Question: I am using the following xaml in xamrin forms to create an order details page with the list of orders in a sub list-view however I am having a biit of difficulty in aligning the list view items.
'''
<ContentPage.Content>
<ScrollView>
<StackLayout Spacing="2">
<Label Text="Order Number:"></Label>
<Label Text="{Binding Item.SopOrderNumber}"
LineBreakMode="NoWrap"
FontSize="20" />
<Label Text="Phone Number:" FontSize="20" ></Label>
<Label Text="{Binding Item.TelephoneNumber}"/>
<Button Command="{Binding SubmitCommand}" Text="Click To Call" TextColor="White"
FontAttributes="Bold" FontSize="Large" HorizontalOptions="FillAndExpand"
BackgroundColor="#088da5" />
<Label Text="{Binding Item.CustomerName}"
LineBreakMode="NoWrap"
FontSize="20" />
<Label Text="Order Status"
HorizontalOptions="StartAndExpand" />
<Picker x:Name="picker" Title="Order Status">
<Picker.ItemsSource >
<x:Array Type="{x:Type x:String}">
<x:String>Delivered</x:String>
<x:String>Damaged</x:String>
<x:String>Missing</x:String>
</x:Array>
</Picker.ItemsSource>
</Picker>
<Label Text="Order Details" FontSize="Large"></Label>
<ListView x:Name="DeliveryItemsList" HeightRequest="80" HasUnevenRows="True" >
<ListView.ItemTemplate >
<DataTemplate>
<ViewCell>
<StackLayout Orientation="Horizontal">
<StackLayout Orientation="Horizontal" Padding="10" Spacing="15">
<Label Text="{Binding ItemNumber}" FontSize="20" ></Label>
<Label Text="{Binding StockCode}" FontSize="20" TextColor="Gray"></Label>
<Label Text="{Binding StockDescription}" FontSize="20" TextColor="Gray"></Label>
<Label Text="{Binding Price}" TextColor="Gray" FontSize="20" ></Label>
<Label Text="{Binding Qty}" TextColor="Gray" FontSize="20" ></Label>
</StackLayout>
</StackLayout>
</ViewCell>
</DataTemplate>
</ListView.ItemTemplate>
</ListView>
<Label Text="Notes"
HorizontalOptions="StartAndExpand"
/>
<Editor x:Name="txtNotes"
VerticalOptions="FillAndExpand" HeightRequest="20"></Editor>
<Sig:SignaturePadView x:Name="signaturePad" />
<Image x:Name="PhotoSource" >
<Button Command="{Binding SubmitCommand}" Text="Take Picture of Delivery" x:Name="btnTakePhto" Clicked="BtnTakePhto_Clicked" TextColor="White"
FontAttributes="Bold" FontSize="Large" HorizontalOptions="FillAndExpand"
BackgroundColor="#088da5" />
<Button Text="Update Order" BackgroundColor="AliceBlue" Clicked="Update_Order_Clicked"></Button>
<Button Text="Update Order and Goto Next Job" BackgroundColor="AliceBlue" Clicked="Update_Order_Clicked"></Button>
</StackLayout>
</ScrollView>
</ContentPage.Content>
'''
As you can see from the image the items in the Listview are not in line with each other how can i make them so aligned.

Hi Again I AM afraid I tried the below answer but it didn't work in end it looked sound.
<URL>
'''
<ListView x:Name="DeliveryItemsList" HeightRequest="80" HasUnevenRows="True" >
<ListView.ItemTemplate >
<DataTemplate>
<ViewCell>
<Grid>
<Grid.ColumnDefinitions>
<ColumnDefinition Width="*"/>
<ColumnDefinition Width="*"/>
<ColumnDefinition Width="*"/>
<ColumnDefinition Width="*"/>
<ColumnDefinition Width="*"/>
</Grid.ColumnDefinitions>
</Grid>
<Label Text="{Binding ItemNumber}" FontSize="20" ></Label>
<Label Text="{Binding StockCode}" FontSize="20" TextColor="Gray"></Label>
<Label Text="{Binding StockDescription}" FontSize="20" TextColor="Gray"></Label>
<Label Text="{Binding Price}" TextColor="Gray" FontSize="20" ></Label>
<Label Text="{Binding Qty}" TextColor="Gray" FontSize="20" ></Label>
</ViewCell>
</DataTemplate>
</ListView.ItemTemplate>
</ListView>
'''
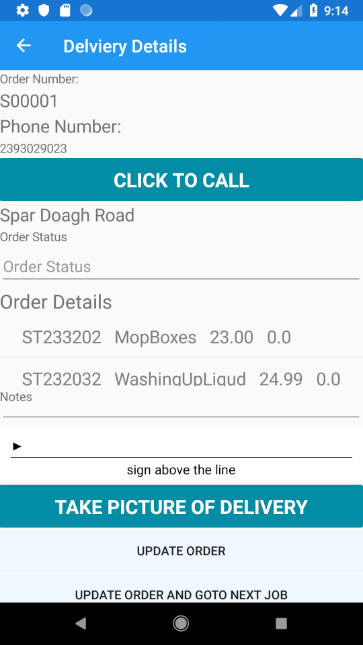
Answer: If you want things to align, StackLayout is probably not the way to do it. StackLayout allocates space to each child element based on how much it needs, so if each row in your list has differing width requirements for different elements, like price, you'll get the kind of layout you see.
A better approach would be Grid, which gives you explicit control over how wide each column is:
'''
<ListView.ItemTemplate >
<DataTemplate>
<ViewCell>
<Grid>
<Grid.ColumnDefinitions>
<ColumnDefinition Width="*"/>
<ColumnDefinition Width="*"/>
<ColumnDefinition Width="*"/>
<ColumnDefinition Width="*"/>
<ColumnDefinition Width="*"/>
</Grid.ColumnDefinitions>
</Grid>
<Label Text="{Binding ItemNumber}" Grid.Column="0" FontSize="20" ></Label>
<Label Text="{Binding StockCode}" Grid.Column="1" FontSize="20" TextColor="Gray"></Label>
<Label Text="{Binding StockDescription}" Grid.Column="2" FontSize="20" TextColor="Gray"></Label>
<Label Text="{Binding Price}" Grid.Column="3" TextColor="Gray" FontSize="20" ></Label>
<Label Text="{Binding Qty}" Grid.Column="4" TextColor="Gray" FontSize="20" ></Label>
</ViewCell>
</DataTemplate>
</ListView.ItemTemplate>
'''
In this example, each column is defined to have an equal width (dividing the available width evenly), but you can adjust as you see fit.
You could change one of the ColumnDefinitions to Width="1.5*" which would allocate 1.5 times the space to that column as it does to the other columns. Or could you define a column with Width="100" which would give it a fixed size regardless of the width of the screen.
There is also Width="Auto" which lets you set the width of the column based on the amount of space needed by the contents of that column, but since each row in your ListView is a different Grid, you'd end up with the same problem as you are having now with StackLayout.